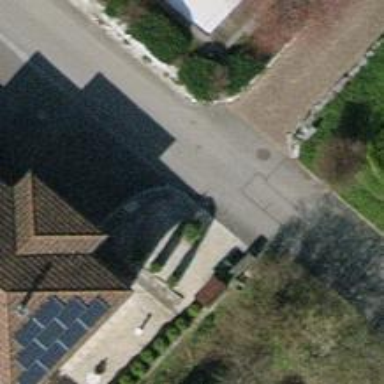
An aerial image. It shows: Driveway with surface made of sett.